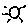
Label: sun